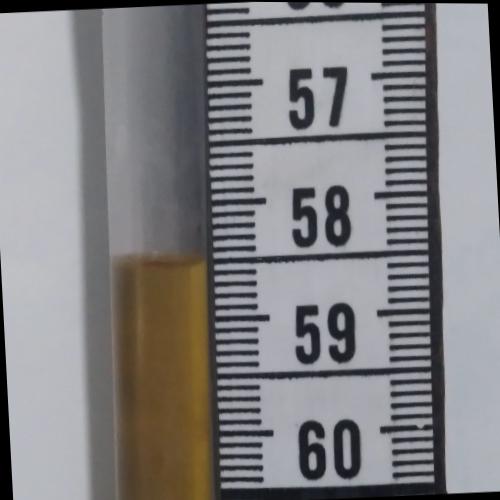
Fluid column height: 58.5 cm